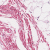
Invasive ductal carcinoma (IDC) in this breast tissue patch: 0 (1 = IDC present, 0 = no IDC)